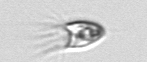
Label: Balanion